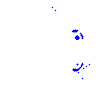
Particle: kaon